Interaction volume radius: 10 \u00c5
Interaction volume height: 35 \u00c5
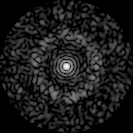
Disorder parameter: 0.8321